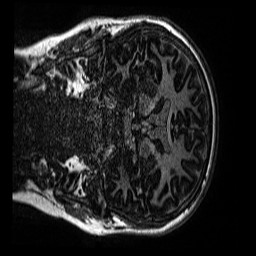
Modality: MP2RAGE
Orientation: coronal
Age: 12
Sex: male
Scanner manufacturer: siemens
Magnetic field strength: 3 T
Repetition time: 4 s
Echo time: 0.00299 s